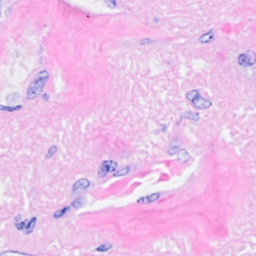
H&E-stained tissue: Breast